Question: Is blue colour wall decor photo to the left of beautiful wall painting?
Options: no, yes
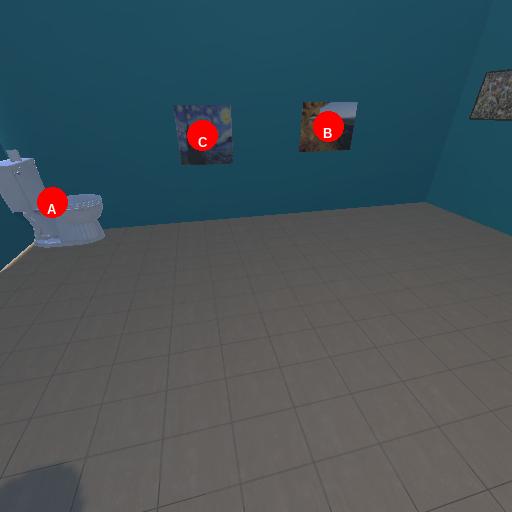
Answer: no